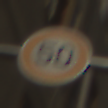
Verkehrszeichen: Geschwindigkeit50
Umgebung: Outdoor, Urban
Tageszeit: Midday
Wetter: Clear
Licht: Natural
Jahreszeit: NotSpecified
Kontrast: HighContrast